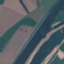
Land use / land cover: River